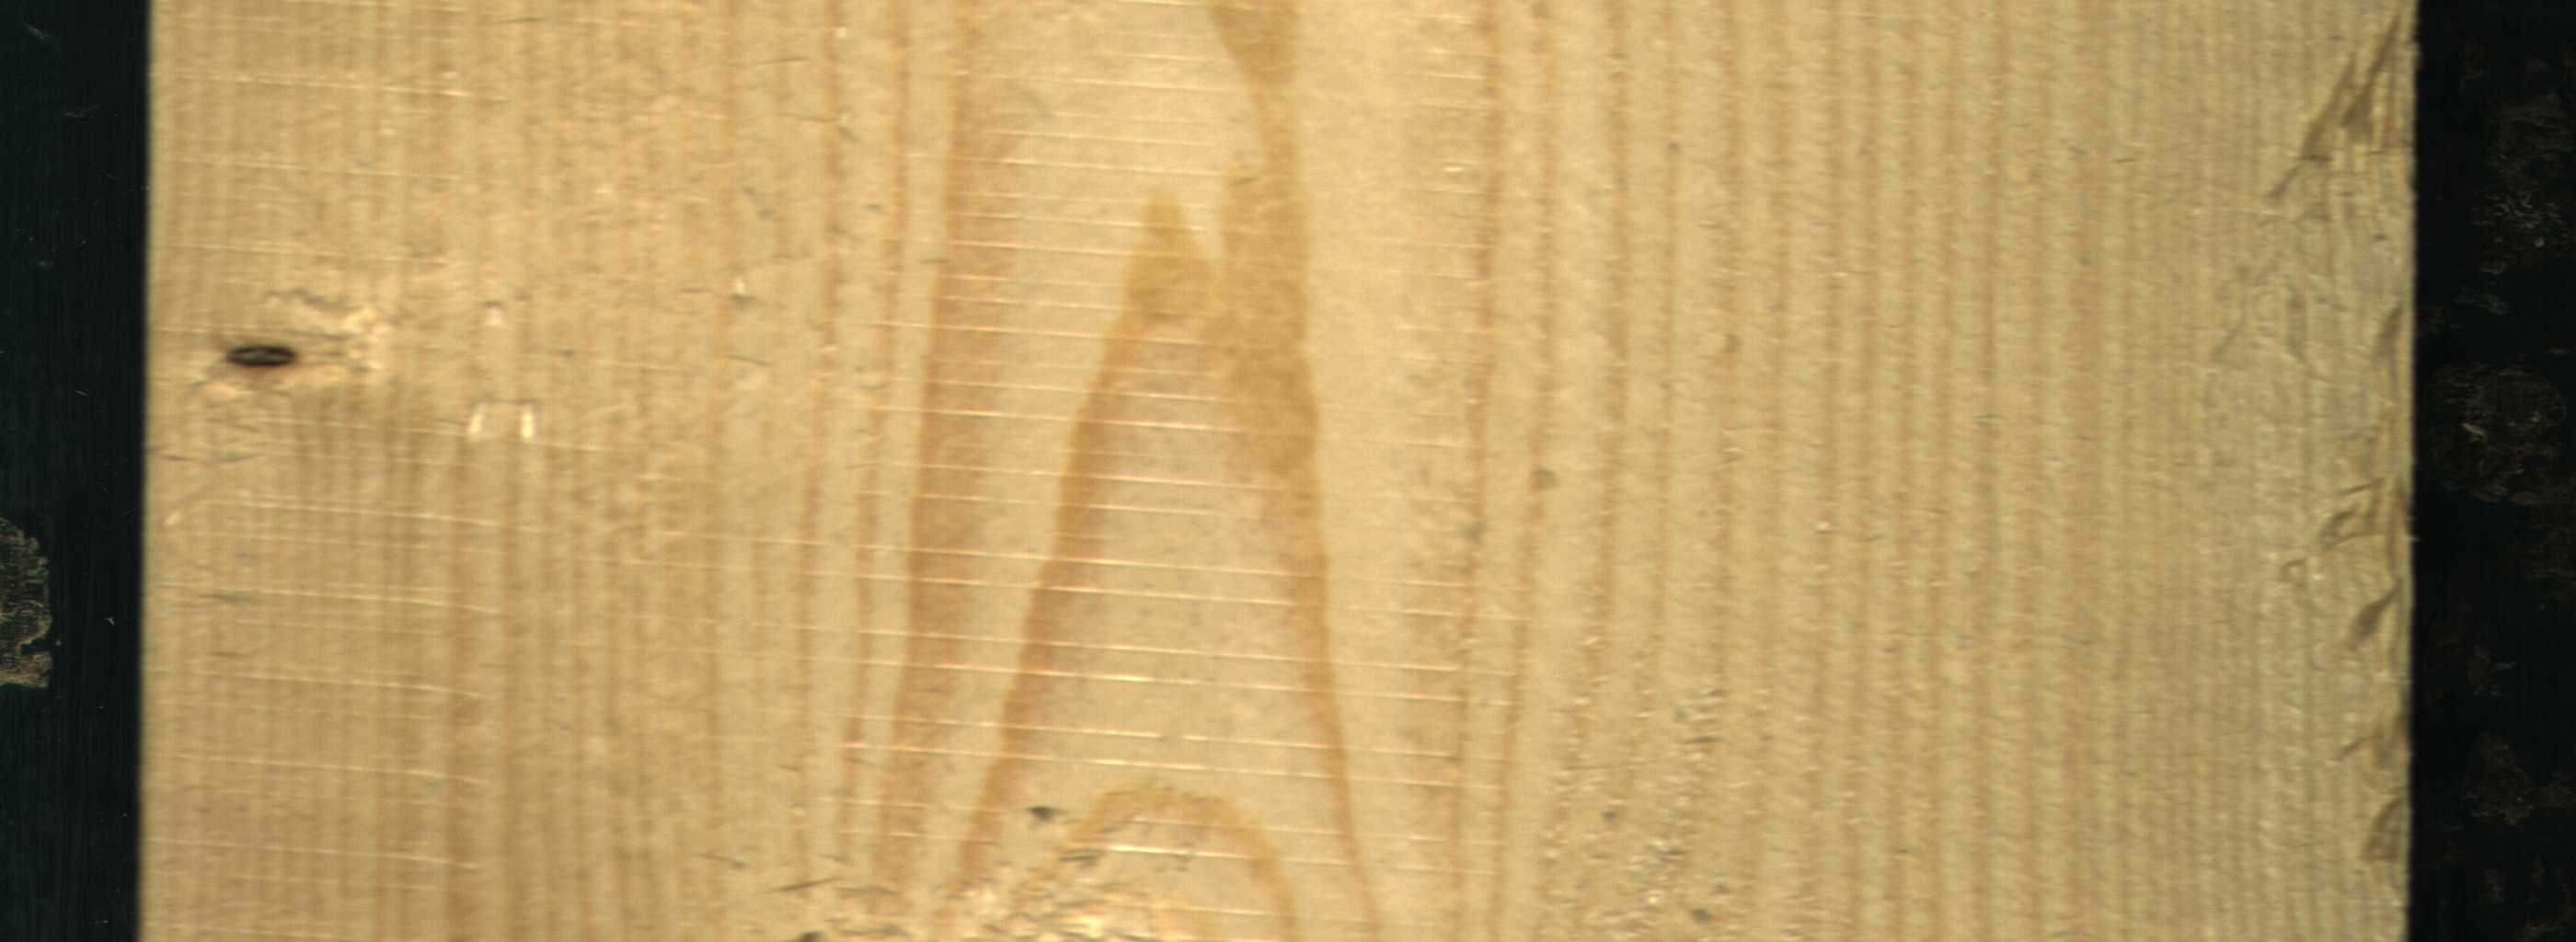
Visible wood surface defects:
Dead_Knot